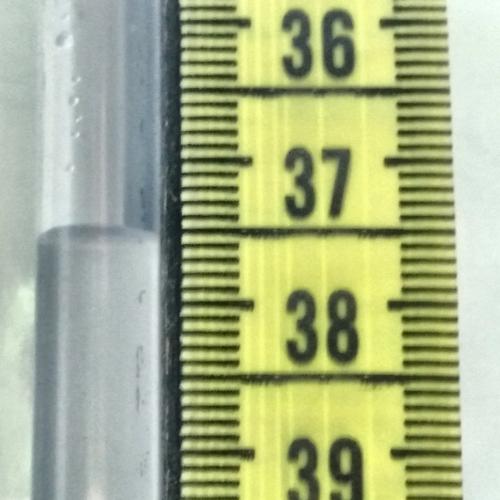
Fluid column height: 37.5 cm